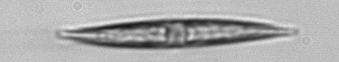
Label: Pleurosigma